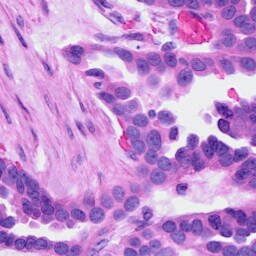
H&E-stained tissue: Ovarian